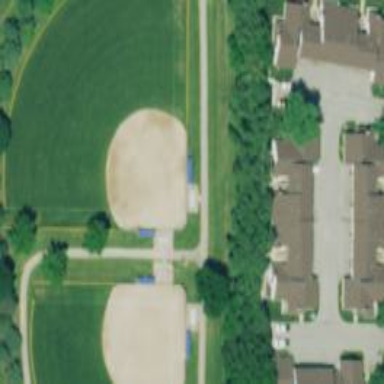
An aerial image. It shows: Bleachers on leisure land.